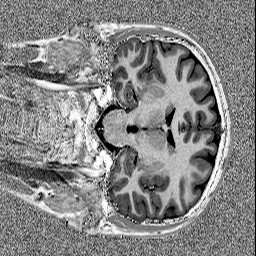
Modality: MP2RAGE
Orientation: coronal
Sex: male